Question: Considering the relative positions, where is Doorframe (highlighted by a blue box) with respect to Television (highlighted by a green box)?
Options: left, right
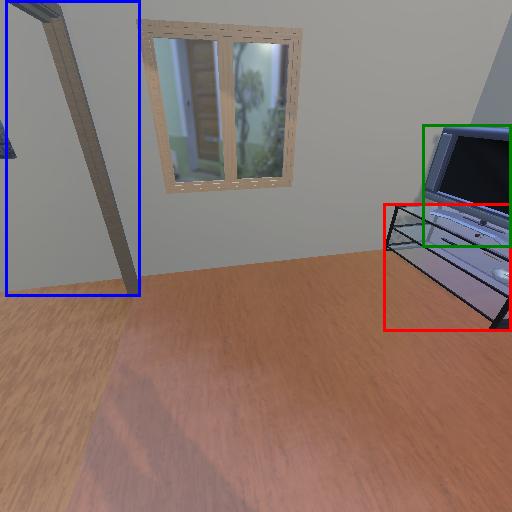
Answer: left